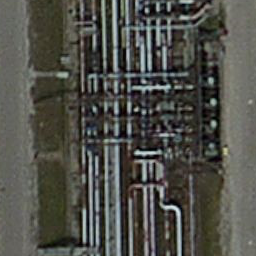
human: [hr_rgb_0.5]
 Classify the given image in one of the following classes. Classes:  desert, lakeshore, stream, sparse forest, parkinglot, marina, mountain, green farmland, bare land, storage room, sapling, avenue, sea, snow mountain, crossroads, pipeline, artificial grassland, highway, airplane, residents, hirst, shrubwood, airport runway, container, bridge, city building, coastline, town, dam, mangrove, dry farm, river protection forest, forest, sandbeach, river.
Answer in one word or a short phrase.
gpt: pipeline